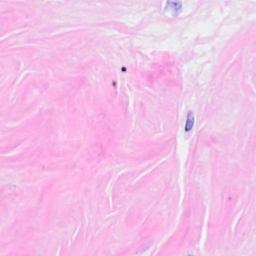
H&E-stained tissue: Breast